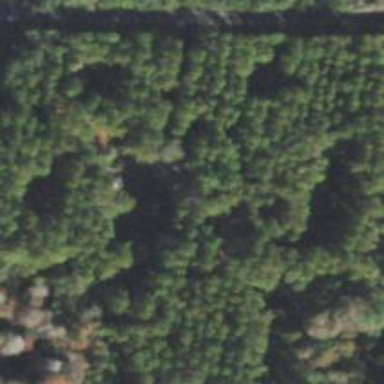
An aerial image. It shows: Forest with needle-leaved trees.